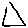
Label: triangle